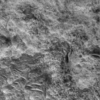
Label: not_dusty